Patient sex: F
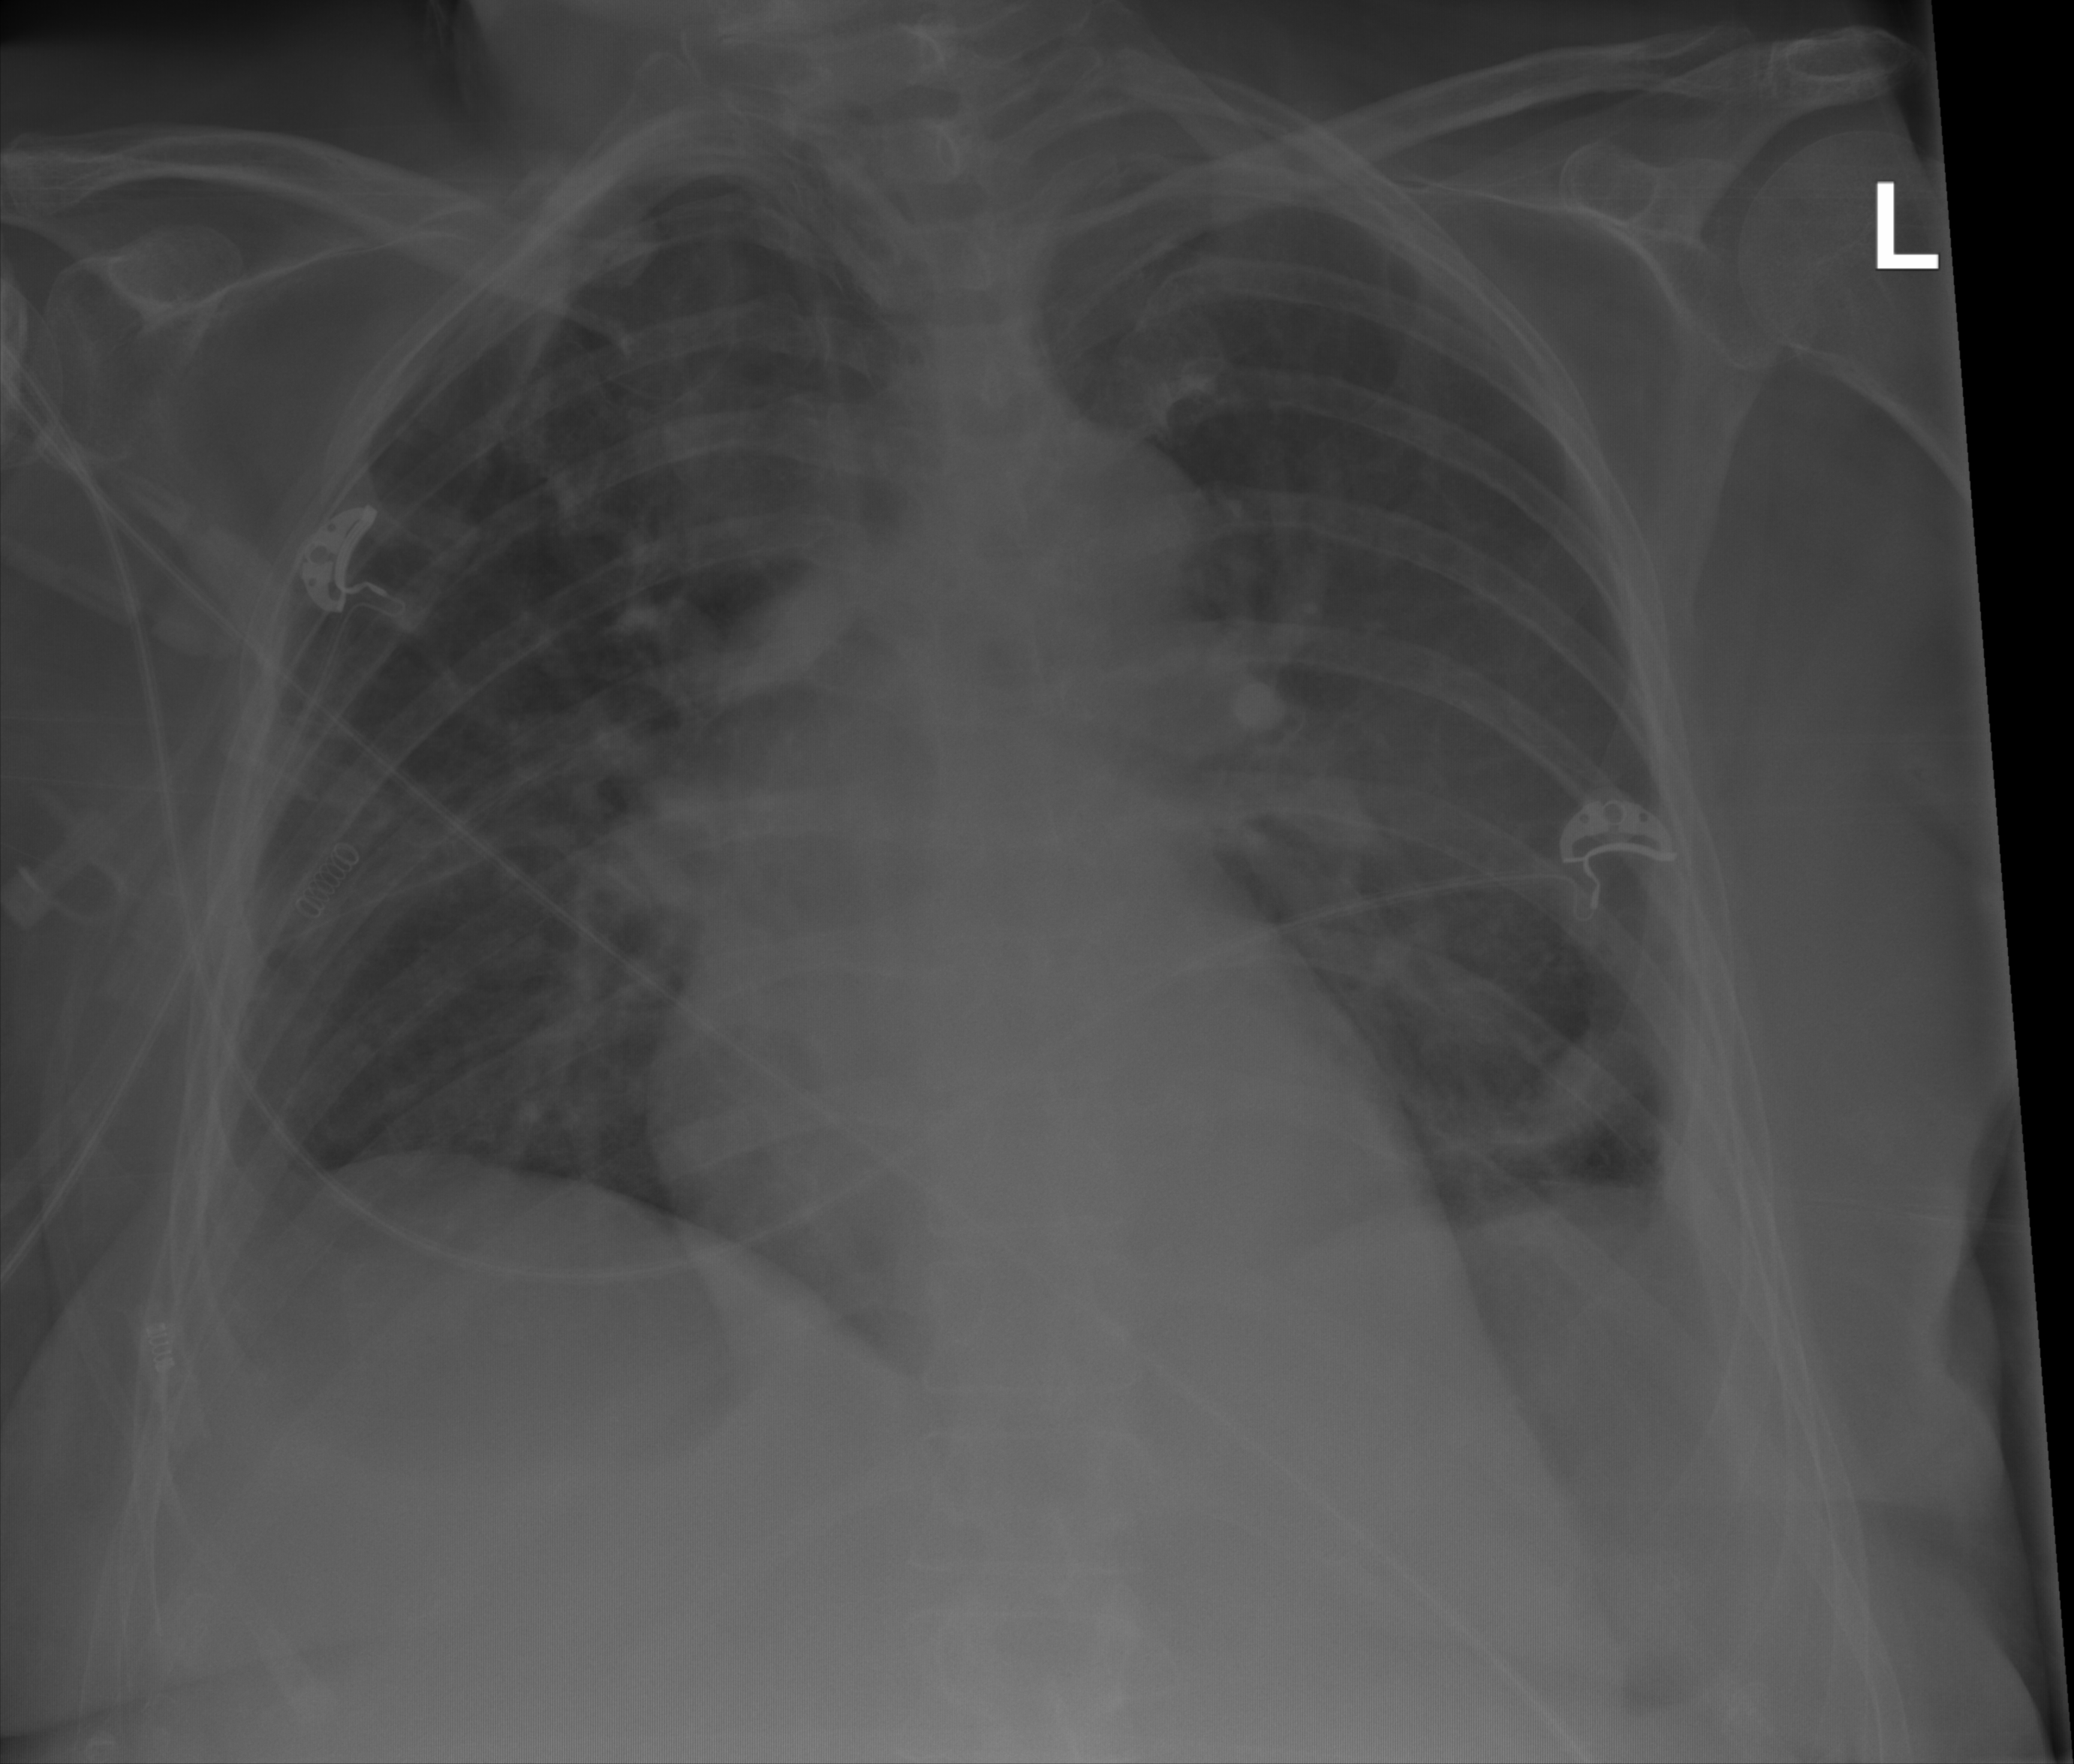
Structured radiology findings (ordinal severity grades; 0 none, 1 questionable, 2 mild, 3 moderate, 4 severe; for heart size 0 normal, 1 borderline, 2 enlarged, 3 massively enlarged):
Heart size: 0
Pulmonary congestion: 2
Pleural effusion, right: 2
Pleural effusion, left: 2
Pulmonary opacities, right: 0
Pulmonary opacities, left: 0
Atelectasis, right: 0
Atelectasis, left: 2